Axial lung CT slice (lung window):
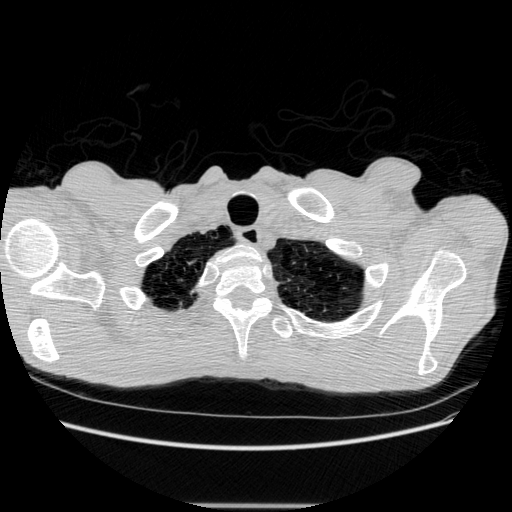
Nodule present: no